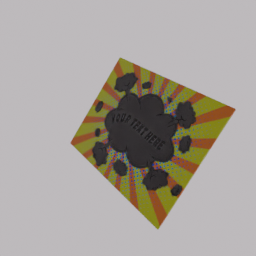
Label: decoration